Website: macys
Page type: delivery-shipping
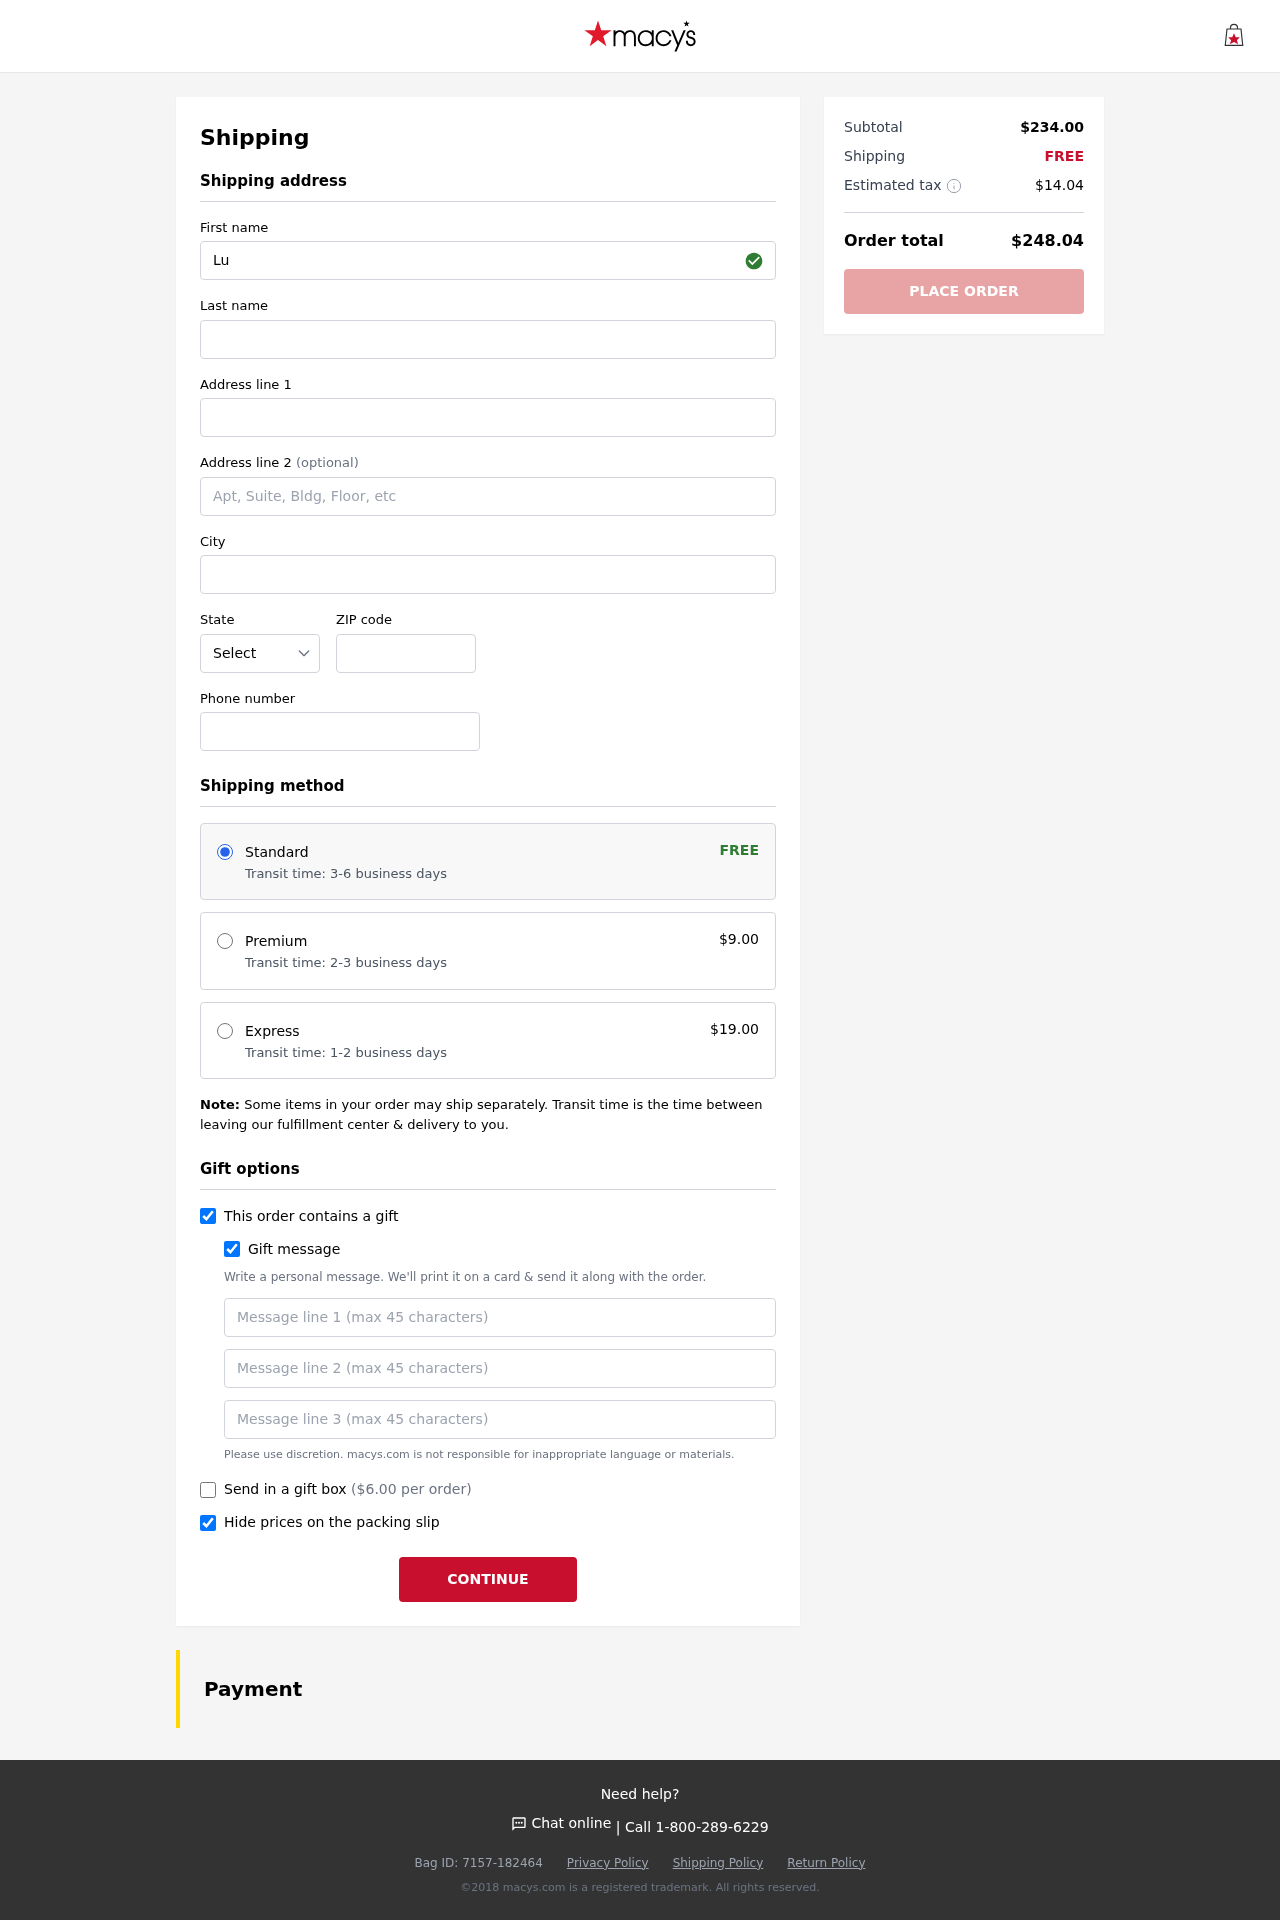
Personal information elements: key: PII_STATE_ABBR
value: OR
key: PII_FIRSTNAME
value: Luis
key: PII_LASTNAME
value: Crawford
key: PII_STREET
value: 3357 Ramirez Fort
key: PII_CITY
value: New Zacharybury
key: PII_POSTCODE
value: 89249
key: PII_PHONE
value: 9764455742
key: PII_GIFT_MESSAGE
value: Hey Jennifer! I saw these cozy cushions and immediately thought of our backyard hangouts—perfect for adding a little comfort to our chats. Hope they bring some extra warmth to your lovely space!  Luis
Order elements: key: ORDER_SHIPPING_STANDARD
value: Transit time: 3-6 business days
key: ORDER_SHIPPING_COST
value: FREE
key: ORDER_SHIPPING_PREMIUM
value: Transit time: 2-3 business days
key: ORDER_SHIPPING_PREMIUM_PRICE
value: $9.00
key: ORDER_SHIPPING_EXPRESS
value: Transit time: 1-2 business days
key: ORDER_SHIPPING_EXPRESS_PRICE
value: $19.00
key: ORDER_GIFT_BOX_PRICE
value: ($6.00 per order)
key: ORDER_SUBTOTAL
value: $234.00
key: ORDER_SHIPPING_COST2
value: FREE
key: ORDER_TAX
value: $14.04
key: ORDER_TOTAL
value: $248.04